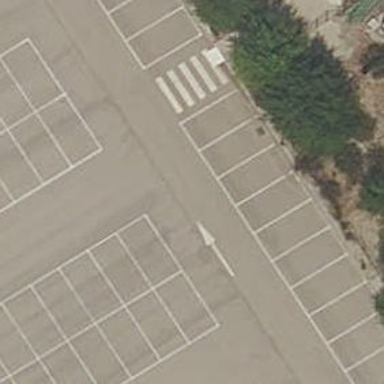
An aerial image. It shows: Parking aisle designated as service road.